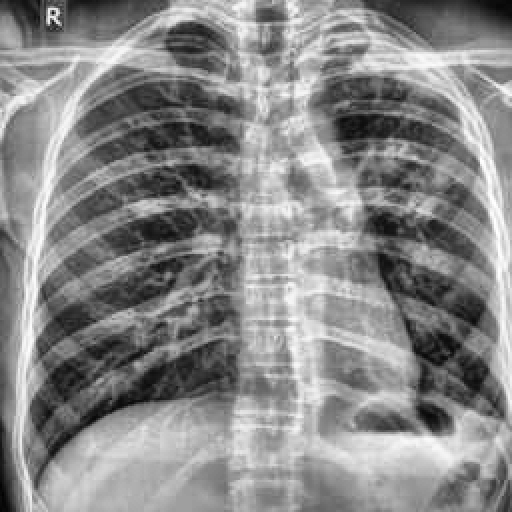
Finding: TUBERCULOSIS